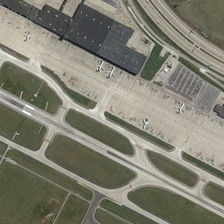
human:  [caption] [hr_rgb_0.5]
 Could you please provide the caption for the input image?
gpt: the green grass almost bald .

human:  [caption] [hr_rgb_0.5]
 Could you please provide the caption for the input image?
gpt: with a green airport .

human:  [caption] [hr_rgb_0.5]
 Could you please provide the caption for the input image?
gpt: a large number of cars parked next to the airport plains .

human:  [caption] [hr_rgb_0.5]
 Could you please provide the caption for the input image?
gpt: a long broad runway is near the airport .

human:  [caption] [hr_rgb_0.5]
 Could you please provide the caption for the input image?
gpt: a large number of cars parked near the airport plains .